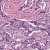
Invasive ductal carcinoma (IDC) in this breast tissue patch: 1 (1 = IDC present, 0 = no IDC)